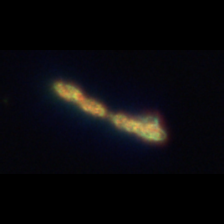
Taxon: Lauderia_Hemiaulus
Group: Diatoms